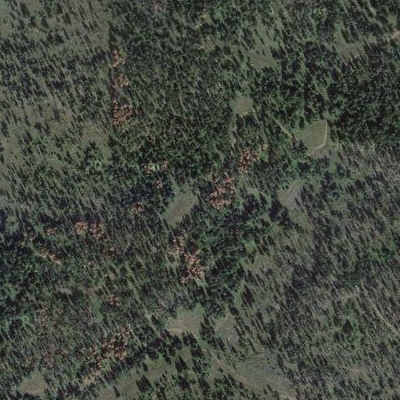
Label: eForest